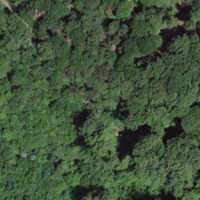
EUNIS habitat code: 44
Species observed at this site:
Ilex aquifolium